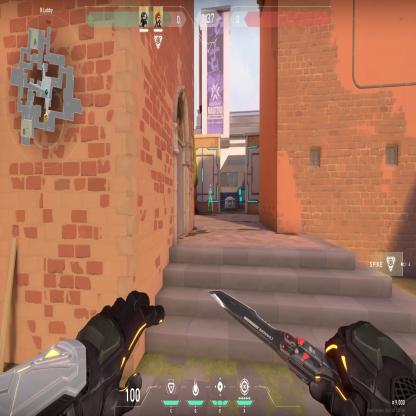
Label: teammate